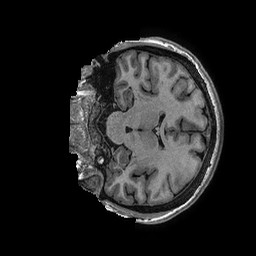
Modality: T1w
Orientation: coronal
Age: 39
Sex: female
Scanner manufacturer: ge
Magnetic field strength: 3 T
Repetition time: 0.006952 s
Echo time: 0.00292 s